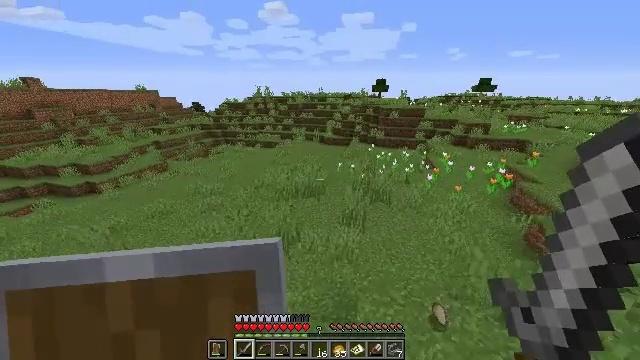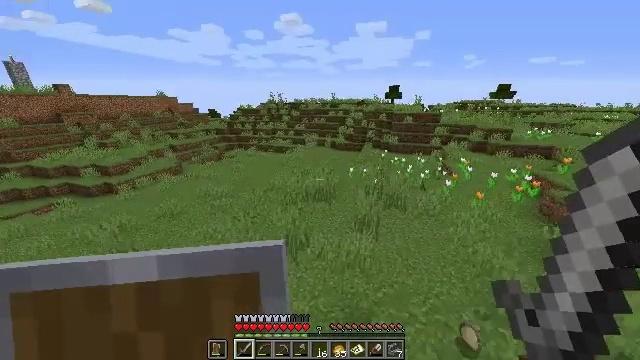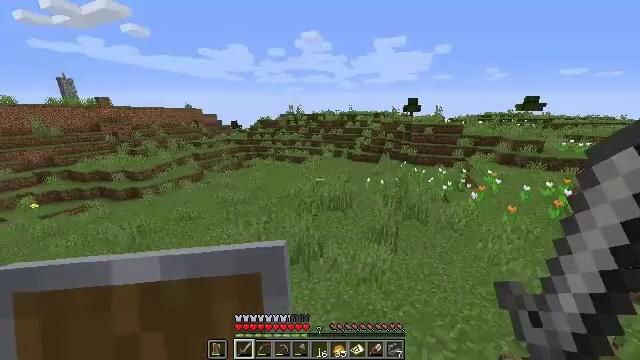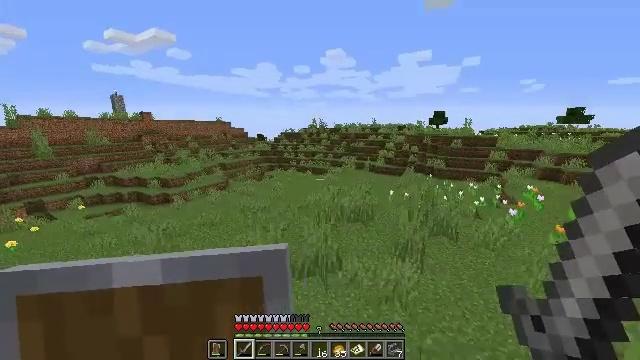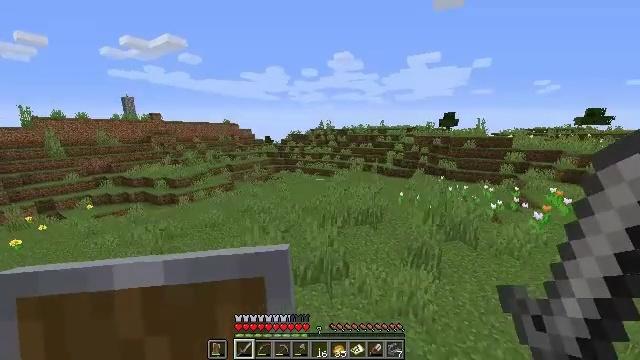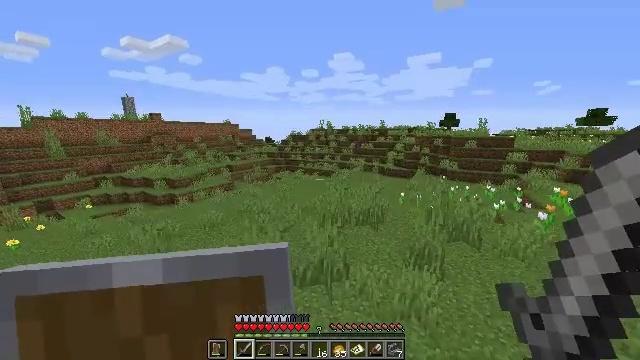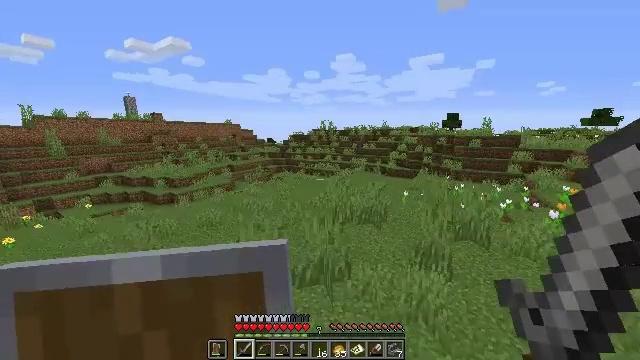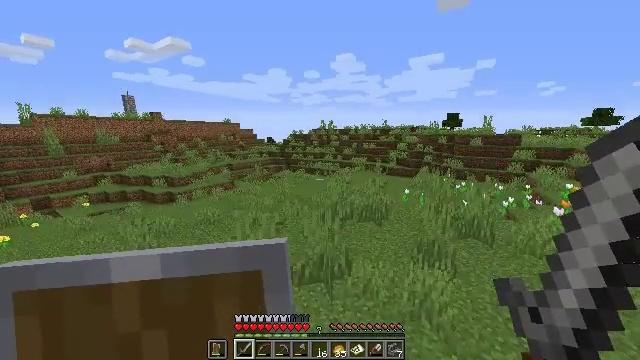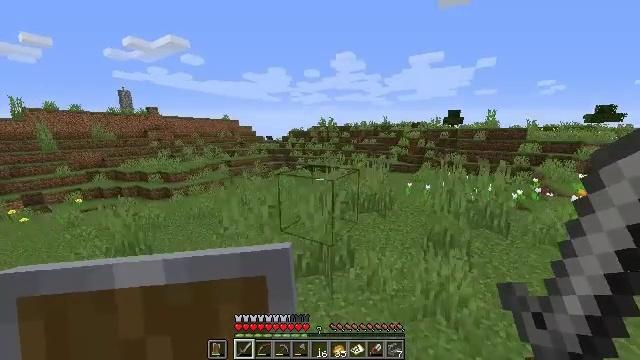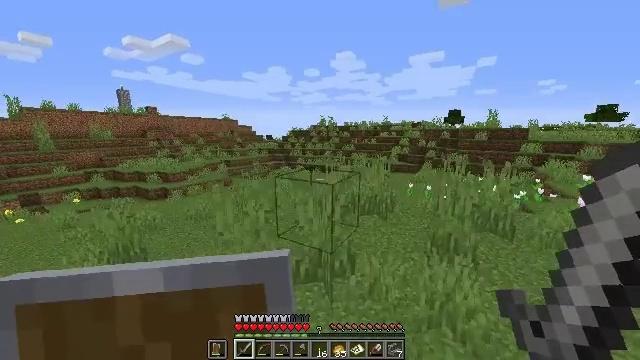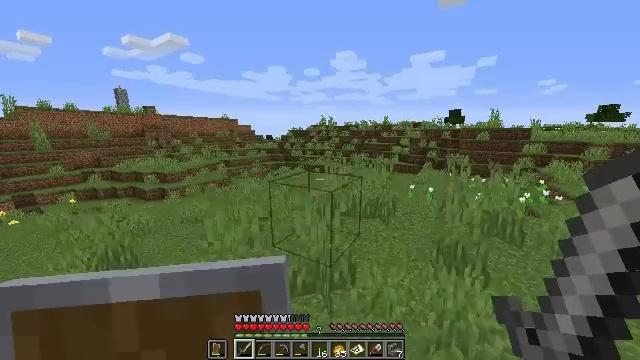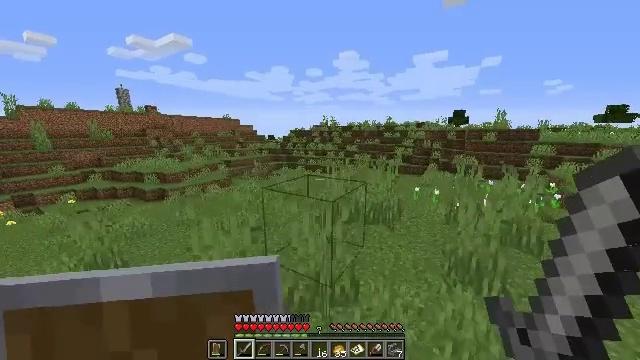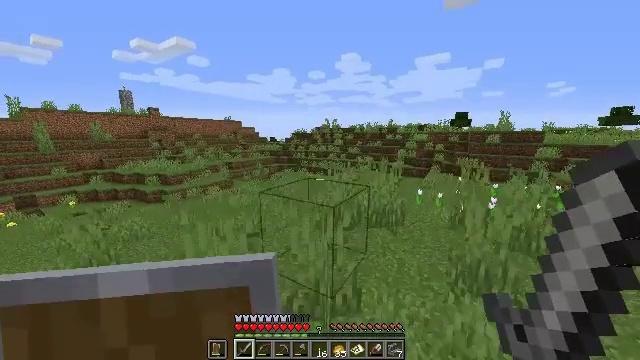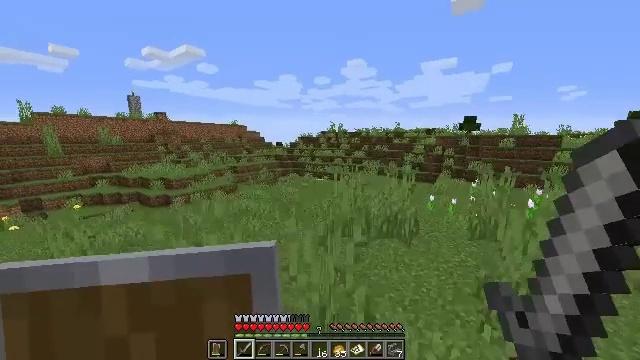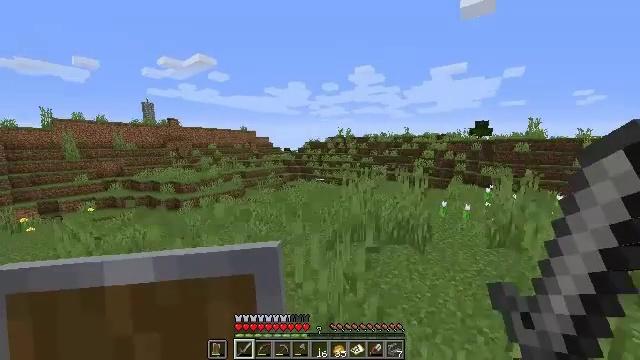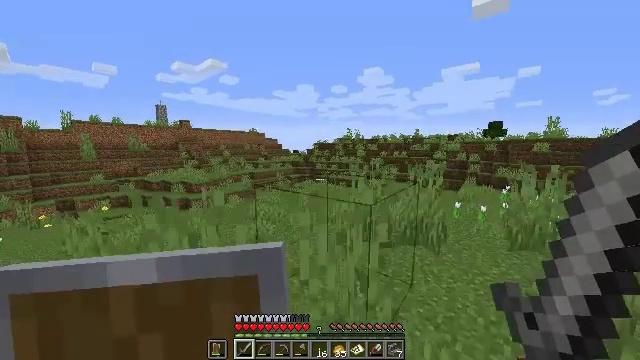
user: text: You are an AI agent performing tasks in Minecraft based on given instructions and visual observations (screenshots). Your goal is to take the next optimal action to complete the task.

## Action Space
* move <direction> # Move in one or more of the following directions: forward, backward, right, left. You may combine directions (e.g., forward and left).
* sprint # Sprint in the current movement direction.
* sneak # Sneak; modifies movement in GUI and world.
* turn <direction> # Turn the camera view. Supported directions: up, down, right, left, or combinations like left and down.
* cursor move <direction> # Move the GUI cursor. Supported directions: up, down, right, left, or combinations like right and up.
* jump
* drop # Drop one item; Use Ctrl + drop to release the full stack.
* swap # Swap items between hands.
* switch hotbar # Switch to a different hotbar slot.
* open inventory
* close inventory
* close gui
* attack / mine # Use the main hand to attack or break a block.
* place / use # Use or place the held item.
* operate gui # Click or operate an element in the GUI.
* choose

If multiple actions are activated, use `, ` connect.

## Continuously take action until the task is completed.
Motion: motion action
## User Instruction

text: Pick up the poppy from the field.
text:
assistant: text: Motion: move forward, turn left and up
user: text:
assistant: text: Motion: move forward, turn left and up
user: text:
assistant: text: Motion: move forward, turn left and up
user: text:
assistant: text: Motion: move forward, turn left
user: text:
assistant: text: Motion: move forward
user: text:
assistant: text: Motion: move forward
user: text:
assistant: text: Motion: move forward
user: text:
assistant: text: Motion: move forward, sprint
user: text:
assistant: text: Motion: move forward, sprint
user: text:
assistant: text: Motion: move forward, sprint
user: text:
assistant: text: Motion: move forward, sprint
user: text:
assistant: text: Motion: move forward, sprint
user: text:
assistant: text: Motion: move forward, sprint, turn left and up
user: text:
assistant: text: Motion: move forward, sprint, turn left and up
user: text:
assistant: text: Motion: move forward, sprint, turn left
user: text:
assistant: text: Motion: move forward, sprint
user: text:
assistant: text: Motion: move forward
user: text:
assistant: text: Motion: move forward
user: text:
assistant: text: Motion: move forward
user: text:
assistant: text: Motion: move forward
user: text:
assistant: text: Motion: move forward
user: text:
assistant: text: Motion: move forward, sprint
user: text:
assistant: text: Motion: move forward, sprint
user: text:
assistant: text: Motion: move forward, sprint
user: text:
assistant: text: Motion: move forward
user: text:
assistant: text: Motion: move forward
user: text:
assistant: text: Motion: move forward
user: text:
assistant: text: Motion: move forward
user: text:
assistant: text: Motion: move forward
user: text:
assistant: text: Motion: move forward